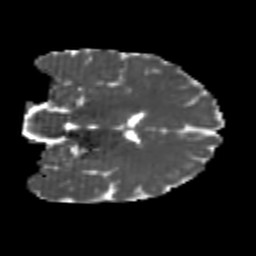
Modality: MD
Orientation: coronal
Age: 20
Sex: female
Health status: healthy
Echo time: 0.074 s